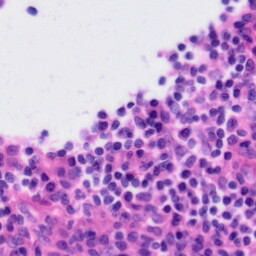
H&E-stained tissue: Tonsil